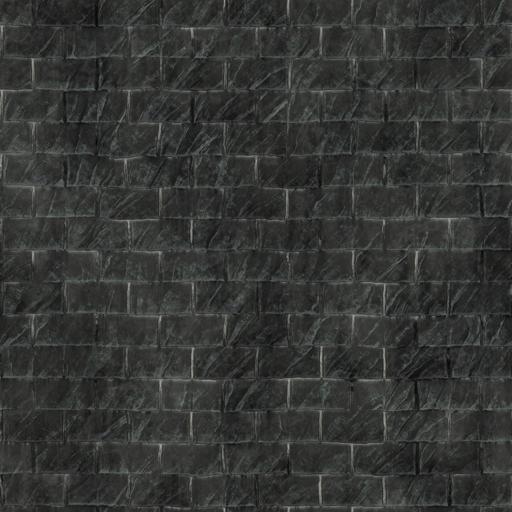
Tags: clean roofing tiles slate square tiled